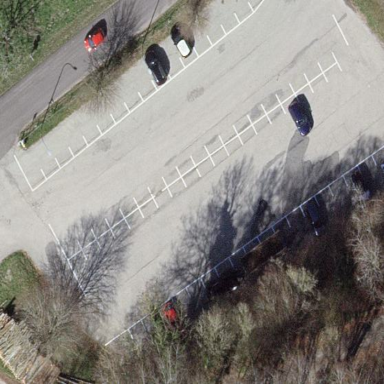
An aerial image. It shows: Parking area with surface.